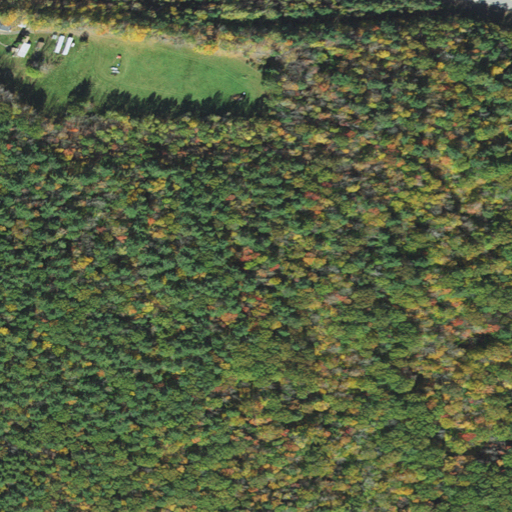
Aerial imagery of mountain in Massachusetts named Howe Hill containing deciduous forest, mixed forest, evergreen forest, open development, medium intensity development, low intensity development, and pasture